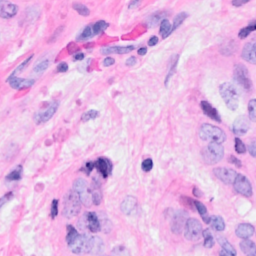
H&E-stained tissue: Breast